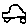
Label: car